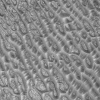
Atmospheric dust classification: not_dusty